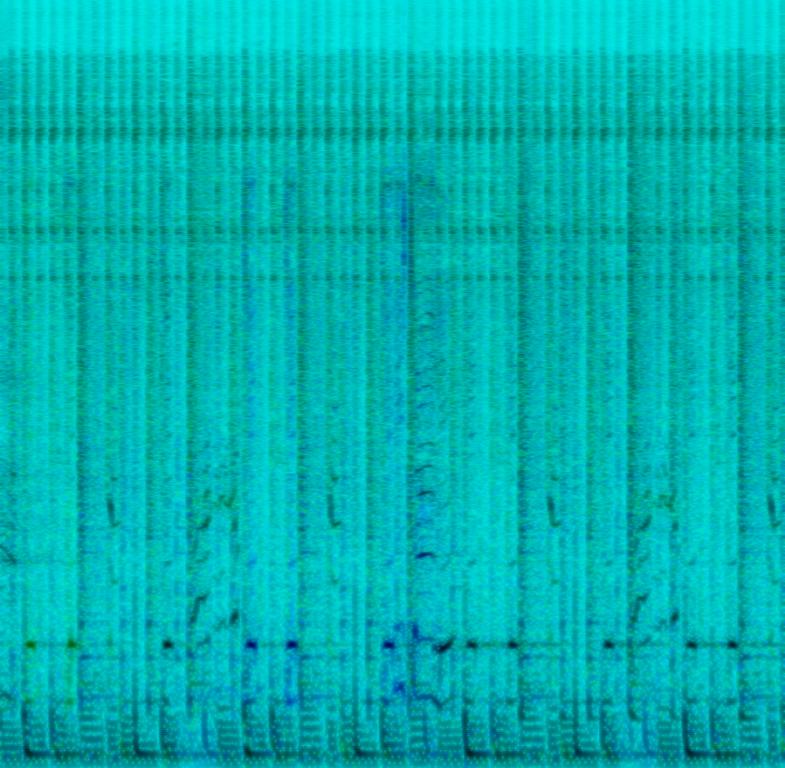
The music features a girlish female voice singing a sparse melody. The bass guitar and drums drive the pulse of the music but the drums play a more active role in that regard. Towards the middle of the music excerpt a crescendo leading into an orchestra hit can be heard. After this, a calming synth pad sound can be heard providing harmonic context.